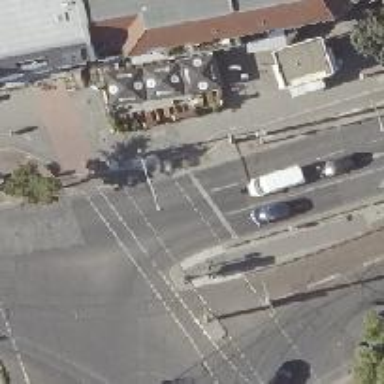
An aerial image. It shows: Crossing with traffic signals.